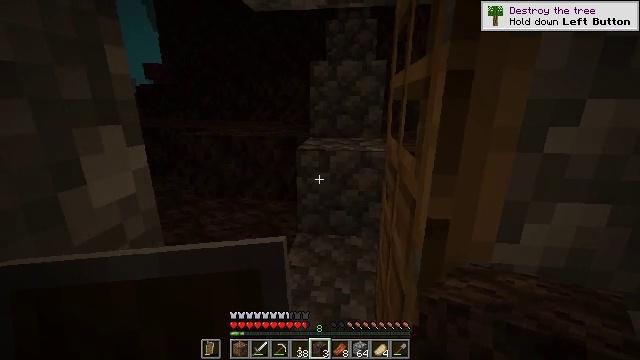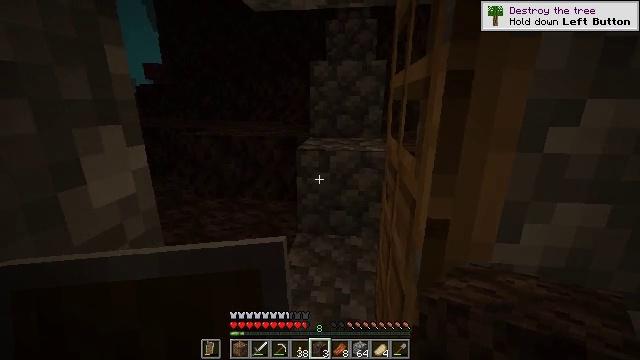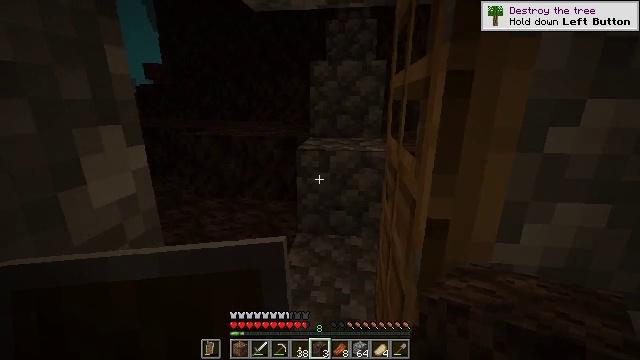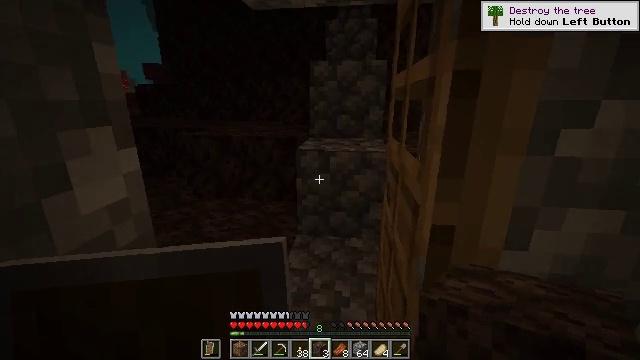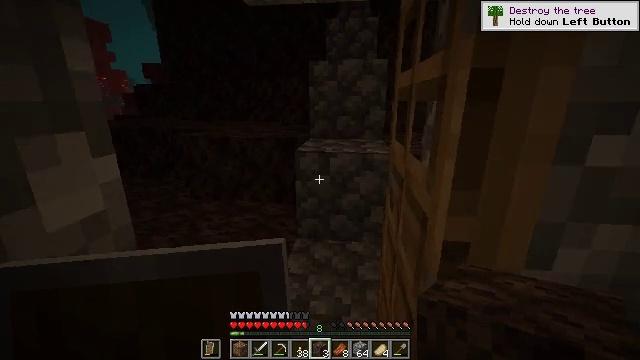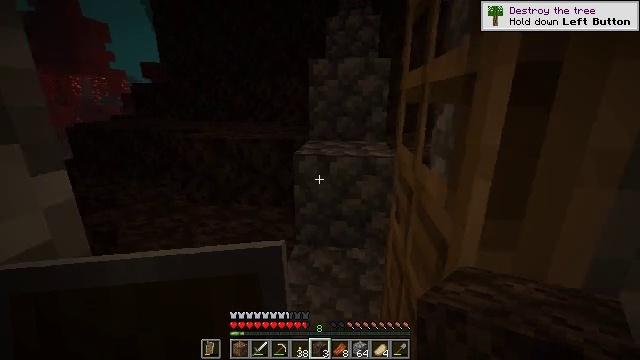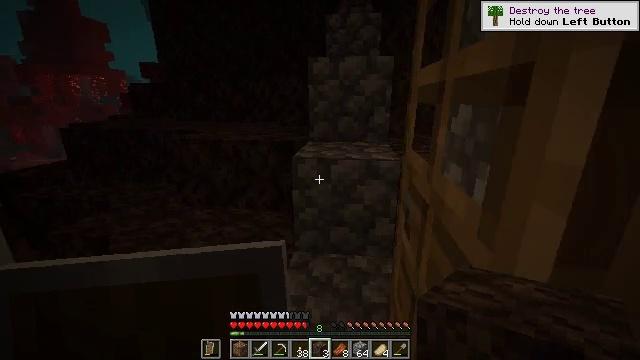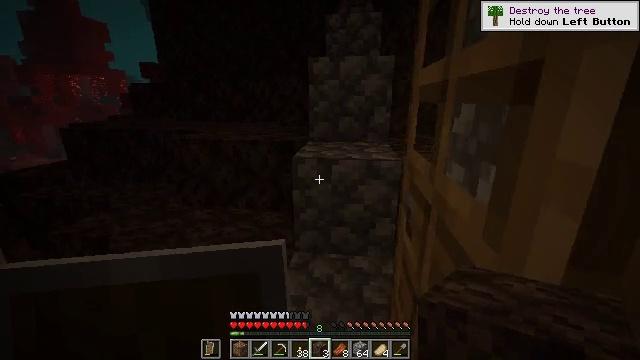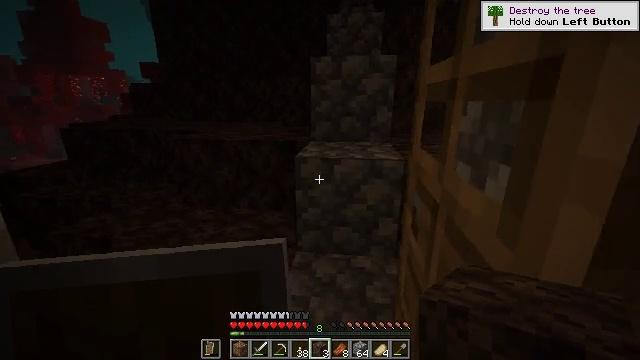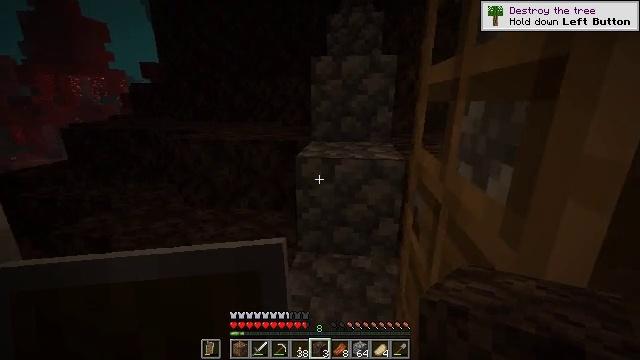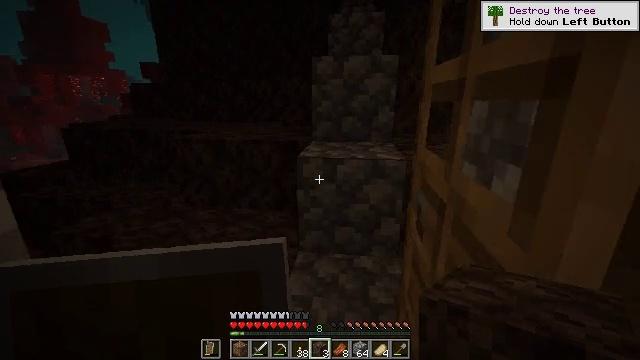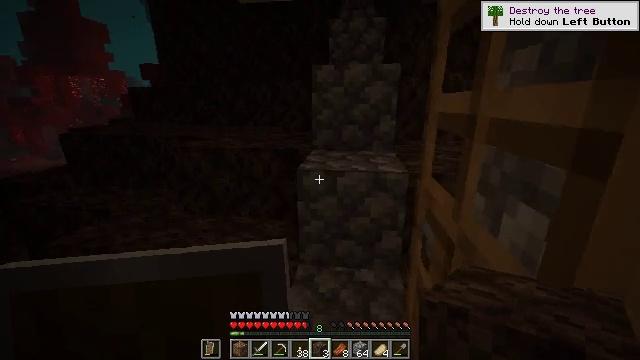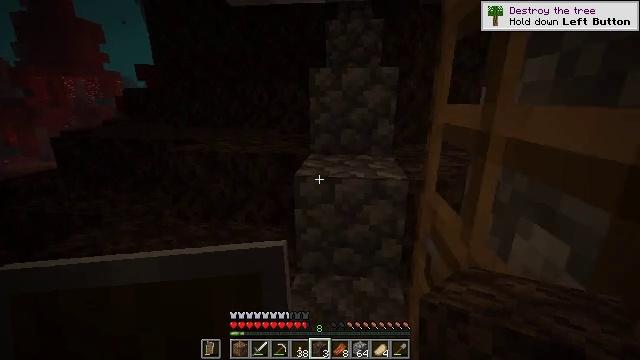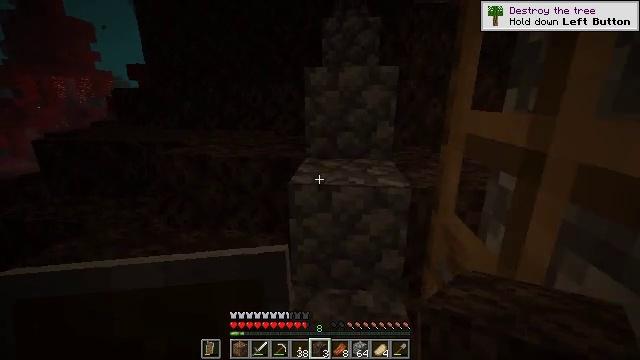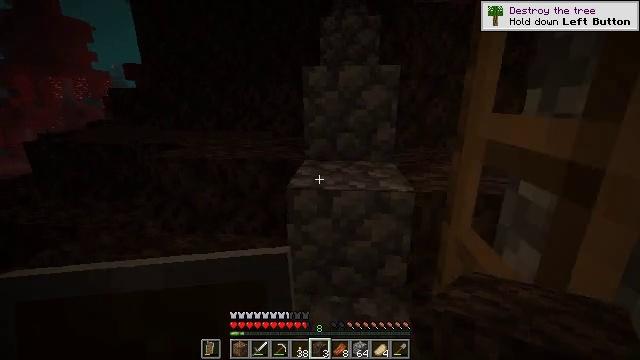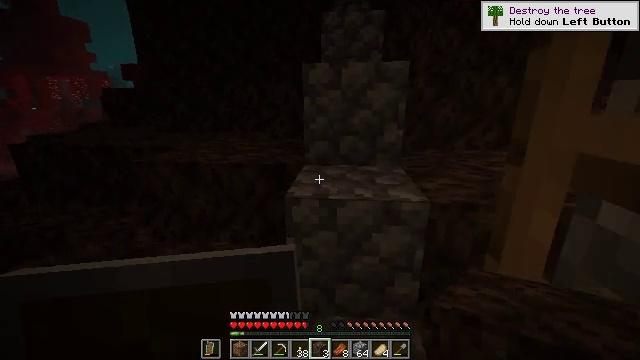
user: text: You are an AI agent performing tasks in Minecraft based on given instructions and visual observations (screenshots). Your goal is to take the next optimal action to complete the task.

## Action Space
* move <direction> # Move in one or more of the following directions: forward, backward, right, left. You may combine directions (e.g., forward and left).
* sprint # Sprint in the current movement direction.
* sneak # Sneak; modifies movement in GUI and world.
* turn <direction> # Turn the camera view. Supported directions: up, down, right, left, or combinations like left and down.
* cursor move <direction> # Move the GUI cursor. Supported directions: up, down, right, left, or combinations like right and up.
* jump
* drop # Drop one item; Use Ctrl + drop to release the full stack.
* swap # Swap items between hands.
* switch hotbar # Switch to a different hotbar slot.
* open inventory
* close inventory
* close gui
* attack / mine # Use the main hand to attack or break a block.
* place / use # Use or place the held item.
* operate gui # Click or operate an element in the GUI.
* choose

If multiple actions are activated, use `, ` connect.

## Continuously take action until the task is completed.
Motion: motion action
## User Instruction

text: Collect soul sand blocks.
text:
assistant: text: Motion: no_op
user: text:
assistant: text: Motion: no_op
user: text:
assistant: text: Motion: move forward
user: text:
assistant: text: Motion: move forward
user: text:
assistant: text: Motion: move forward
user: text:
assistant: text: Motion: move forward
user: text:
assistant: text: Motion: move forward
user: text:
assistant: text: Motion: move forward
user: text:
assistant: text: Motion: move forward
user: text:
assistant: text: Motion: move forward
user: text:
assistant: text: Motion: move forward
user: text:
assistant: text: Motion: move forward
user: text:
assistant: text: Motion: move forward
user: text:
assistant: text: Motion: move forward
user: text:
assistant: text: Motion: move forward
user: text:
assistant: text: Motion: move forward
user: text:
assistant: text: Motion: move forward and move right
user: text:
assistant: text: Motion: move forward and move right, turn left
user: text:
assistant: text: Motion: move forward and move right, turn left
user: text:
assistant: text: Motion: move forward and move right, turn left
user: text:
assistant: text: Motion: turn left
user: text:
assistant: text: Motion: turn left
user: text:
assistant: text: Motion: turn left
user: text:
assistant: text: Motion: turn left
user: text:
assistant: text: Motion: turn left
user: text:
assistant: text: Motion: turn left
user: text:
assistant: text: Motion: no_op
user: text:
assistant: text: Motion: no_op
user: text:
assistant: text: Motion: no_op
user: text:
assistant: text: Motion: no_op